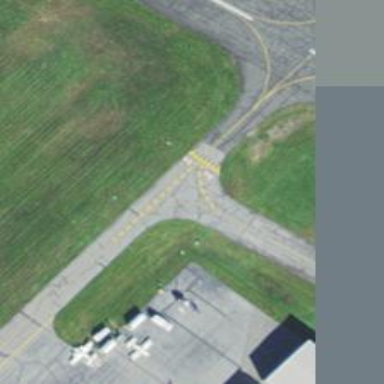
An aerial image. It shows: Image of taxiway at airport.